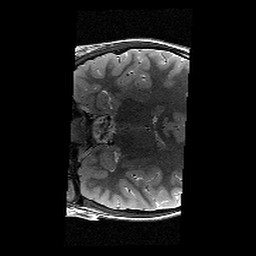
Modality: T2w
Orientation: coronal
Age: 9
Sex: female
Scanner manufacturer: siemens
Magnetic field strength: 3 T
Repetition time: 9.23 s
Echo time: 0.067 s